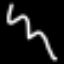
Label: squiggle